Question: I noticed that in chrome://extensions you can see a "Not from Chrome Web Store" message under extensions that were installed through, e.g. drag and drop into the extensions page. Screenshot of what I am talking about:

I was wondering if there is any way of getting that information from an extension API? I have played with the chrome.extensions.management API, but the only information that gives is the installType field, which is 'normal' for both Web Store and drag and drop installs. - <URL>
Am I missing something, or will we just have to wait for an update to the management API?
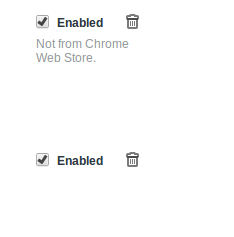
Answer: Could you simply check if the 'updateUrl' property is equal to <URL>? I believe extensions in the Chrome Web Store must have that update URL, but I'm not sure about the other way around.